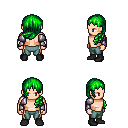
a pixel art fantasy rpg character, male body template, human, light skin, steel arm armor, teal pants, green left-swept hairstyle, black shoes, four views (front, back, left, right), 2x2 character sprite sheet, small pixel art, hard edges, no anti-aliasing